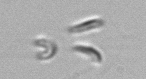
Label: Dinobryon